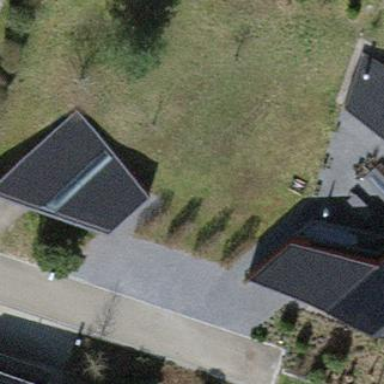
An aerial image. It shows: Garage.